Field crop: tomato
Growth stage: 1
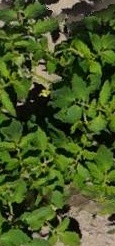
Species: tomato